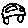
Label: car